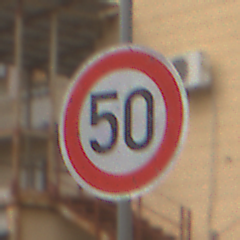
Verkehrszeichen: Geschwindigkeit50
Umgebung: Outdoor, Urban
Tageszeit: MorningAfternoon
Wetter: Overcast
Licht: Natural
Jahreszeit: NotSpecified
Kontrast: LowContrast